Question: Suggestions for a better title are welcome!
There are two fields (net- and gross price), both of which are editable.
They have their own ModifyListeners attached, updating the other Text's value upon the percentage of applicable VAT.

So that's the theory.
The reality is that when any of the listeners set the other Text's text property, the other listener triggers, which triggers the caller Text's listener and so on till it reaches StackOverflow. :-)
Question: Is there a well-known way/pattern to avoid this behaviour?
I can only think of a field in the Dialog's class let's say:
'''
boolean stopOverflow; // Stops Listeners from triggering each other
'''
And make the listeners checking for it; setting it true/false whether we're already in a Modification event. Hoping SWT is single threaded.
A similar question can be found here:
<URL>
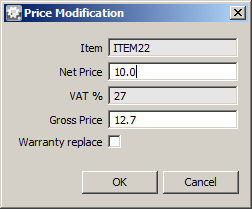
Answer: There's a more simple solution. It needs no additional field in the Dialog's class and is only one additional if.
'''
private Text netPrice; // Let's say this holds your net-price text
netPrice.addModifyListener(new ModifyListener() {
@Override
public void modifyText(ModifyEvent e) {
if (netPrice == Display.getCurrent().getFocusControl()) {
//
// Do your logic here, it's overflow safe
//
}
}
});
'''
Implement your gross-price Text the same way.